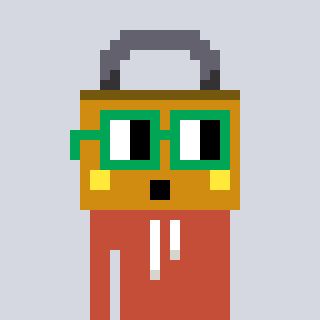
a pixel art character with square green glasses, a lock-shaped head and a rust-colored body on a cool background